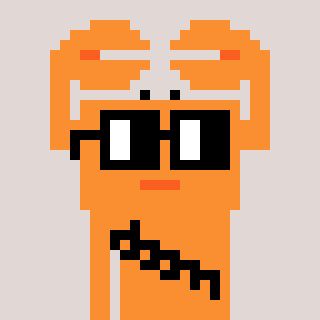
a pixel art character with square black glasses, a crab-shaped head and a orange-colored body on a warm background